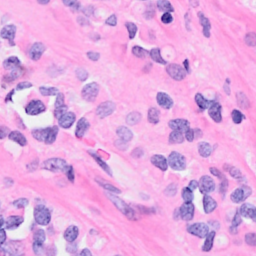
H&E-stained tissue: Breast